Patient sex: M
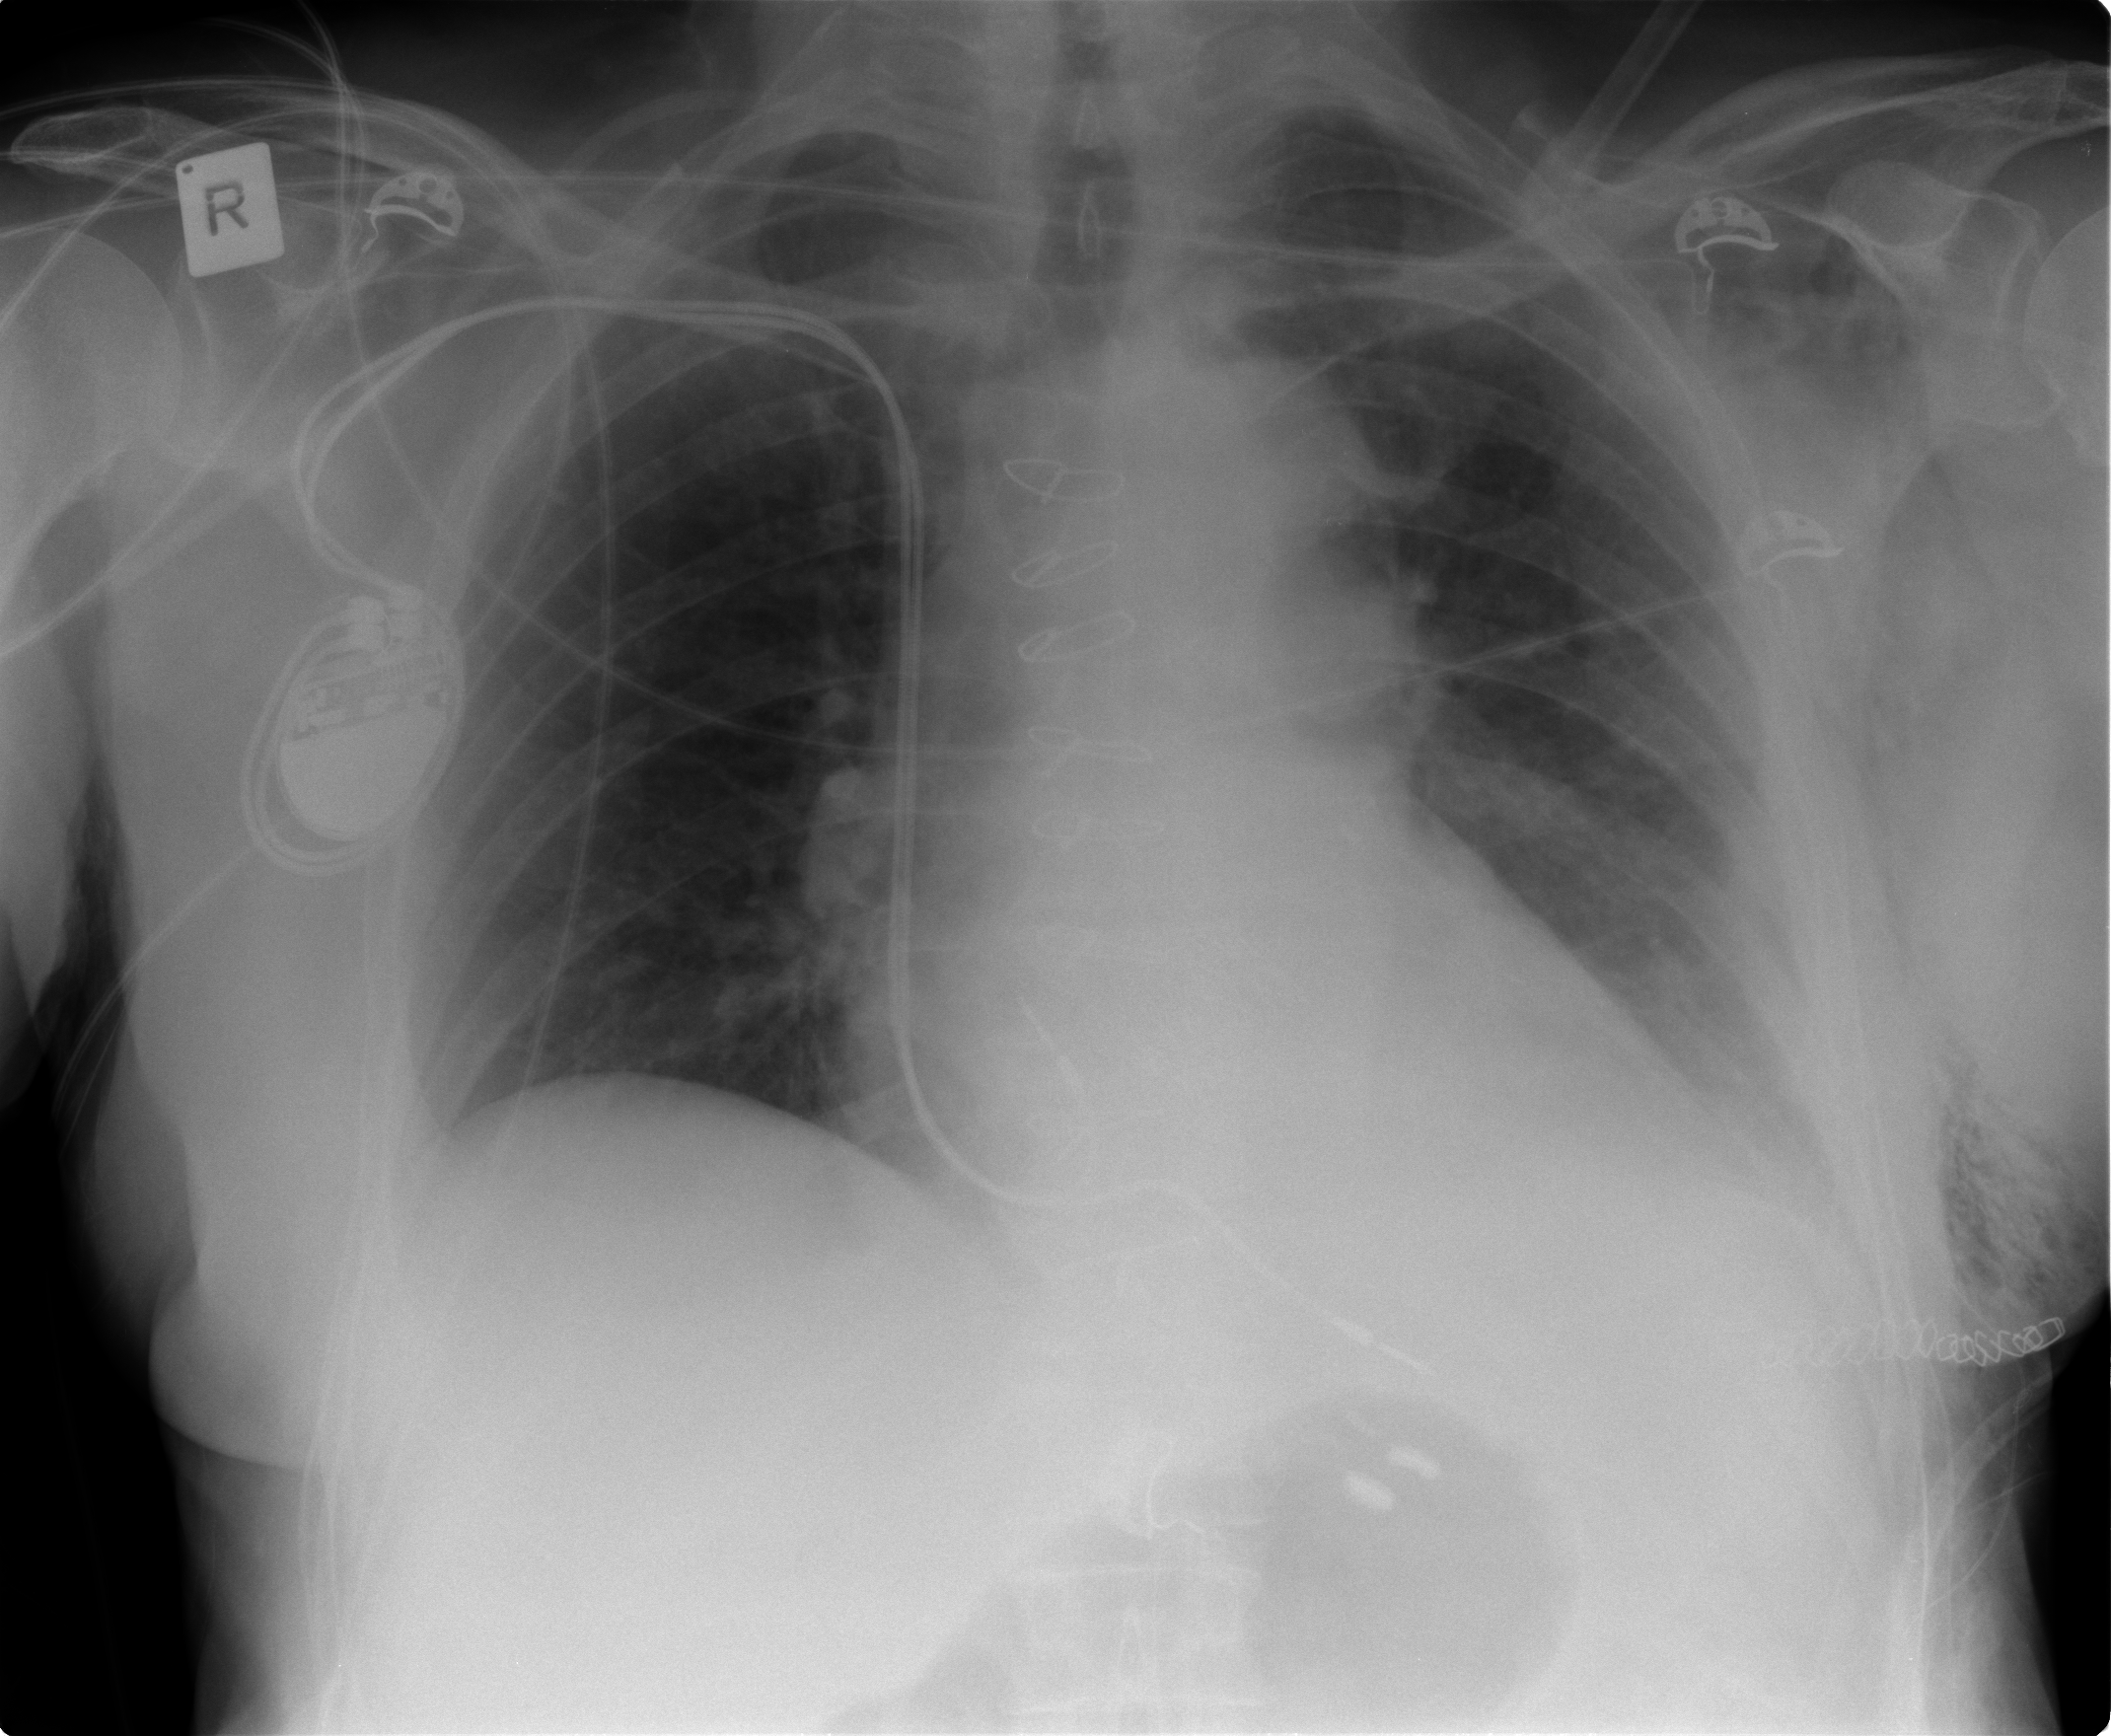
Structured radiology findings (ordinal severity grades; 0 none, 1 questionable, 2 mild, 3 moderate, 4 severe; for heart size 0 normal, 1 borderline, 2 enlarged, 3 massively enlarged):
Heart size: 0
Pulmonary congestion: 2
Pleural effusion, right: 0
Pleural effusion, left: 2
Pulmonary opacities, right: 1
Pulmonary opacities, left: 1
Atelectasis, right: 0
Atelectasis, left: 2